Aerial crown-view tile of a tropical tree (Barro Colorado Island, Panama), acquired 20241112:
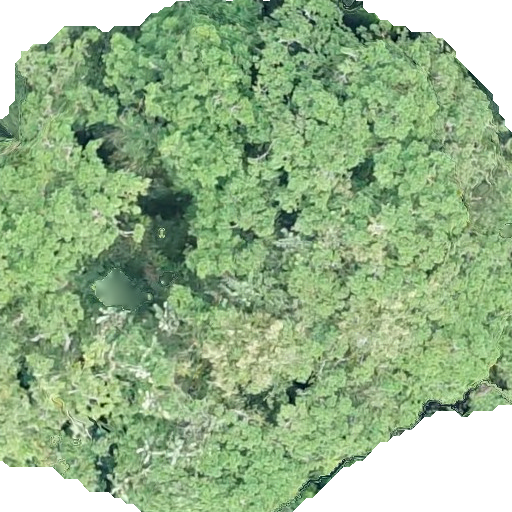
Species: Brosimum alicastrum
GBIF accepted scientific name: Brosimum alicastrum
Crown area: 438.816 m²